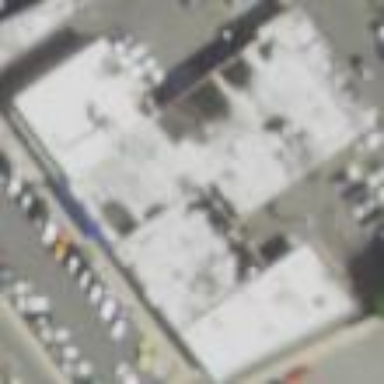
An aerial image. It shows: Retail building.